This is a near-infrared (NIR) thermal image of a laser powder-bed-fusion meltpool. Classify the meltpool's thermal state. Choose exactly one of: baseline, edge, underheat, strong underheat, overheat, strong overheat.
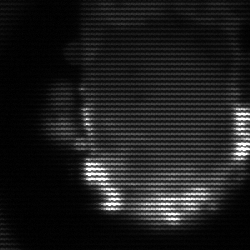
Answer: baseline